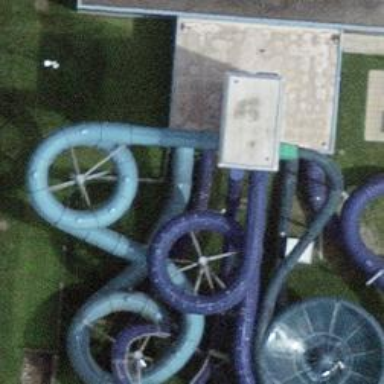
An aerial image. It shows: Water slide attraction.